Field crop: maize
Growth stage: 2
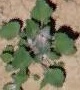
Species: chenopodium